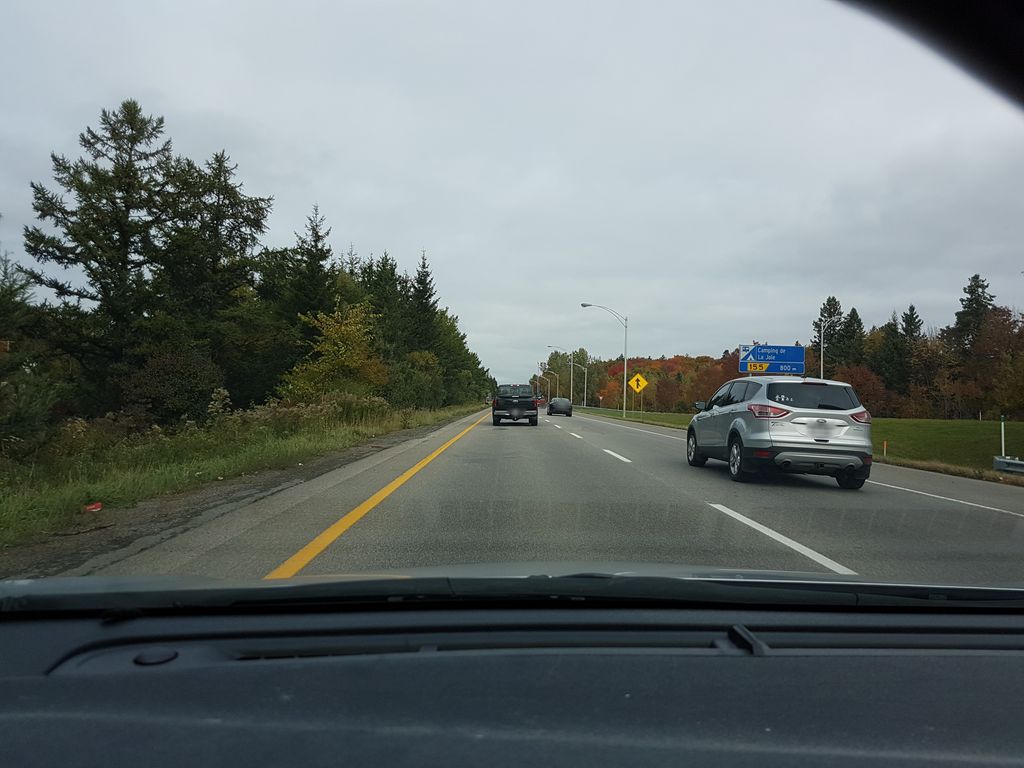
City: quebec_city